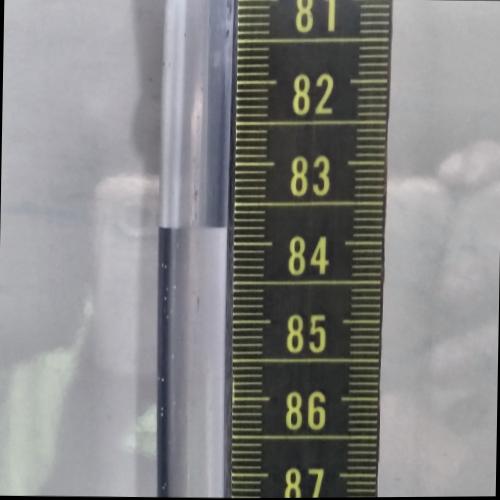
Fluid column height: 83.8 cm